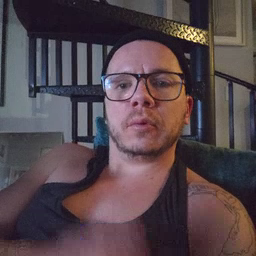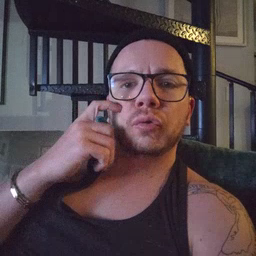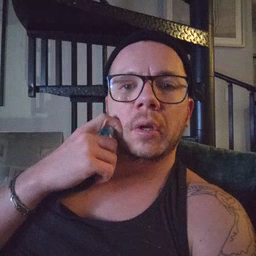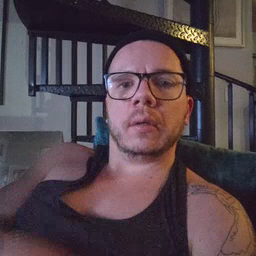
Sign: cry